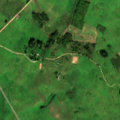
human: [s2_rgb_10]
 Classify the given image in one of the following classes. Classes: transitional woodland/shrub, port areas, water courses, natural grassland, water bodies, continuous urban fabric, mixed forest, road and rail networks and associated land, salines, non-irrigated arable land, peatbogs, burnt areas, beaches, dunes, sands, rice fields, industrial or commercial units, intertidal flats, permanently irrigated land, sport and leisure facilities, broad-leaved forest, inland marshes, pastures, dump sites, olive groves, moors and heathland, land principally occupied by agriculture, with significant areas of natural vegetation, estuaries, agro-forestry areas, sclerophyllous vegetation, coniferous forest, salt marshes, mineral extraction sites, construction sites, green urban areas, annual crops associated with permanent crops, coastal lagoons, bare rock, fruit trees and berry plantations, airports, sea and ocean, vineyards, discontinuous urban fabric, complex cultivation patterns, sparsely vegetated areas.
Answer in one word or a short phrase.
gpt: pastures, complex cultivation patterns